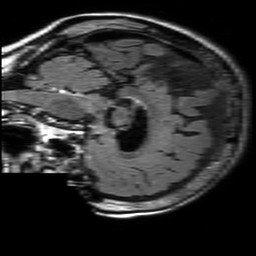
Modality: FLAIR
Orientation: sagittal
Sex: female
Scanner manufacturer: philips
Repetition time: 11 s
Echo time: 0.125 s